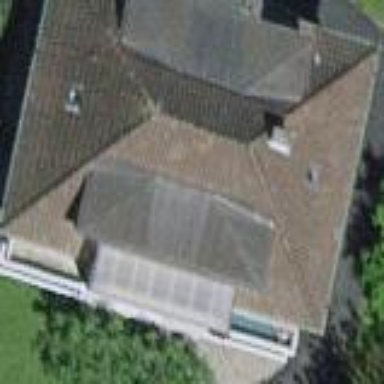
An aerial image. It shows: Detached building with hipped roof.